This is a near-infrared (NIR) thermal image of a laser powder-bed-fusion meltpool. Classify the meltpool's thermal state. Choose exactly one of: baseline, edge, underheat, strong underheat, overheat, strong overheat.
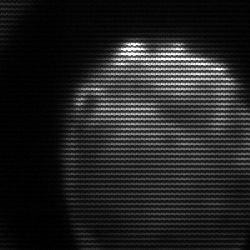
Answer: edge